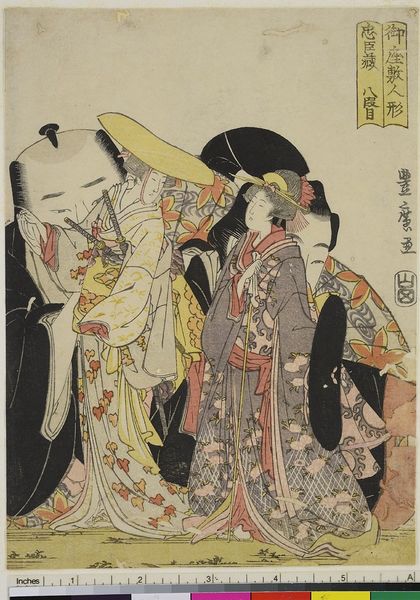
Titel: Achter Akt des Stücks Chushingura, gespielt mit Puppen in einem Zimmer
Künstler: Utagawa Toyohiro
Standort: Hamburg
Institution: Museum für Kunst und Gewerbe Hamburg
Schlagwörter: holzschnitt, druckgraphik, druckgrafik, zeit, farbholzschnitt, puppenspiel, edo, reproduktionen, druckerzeugnisse, marionettentheater, ukiyo